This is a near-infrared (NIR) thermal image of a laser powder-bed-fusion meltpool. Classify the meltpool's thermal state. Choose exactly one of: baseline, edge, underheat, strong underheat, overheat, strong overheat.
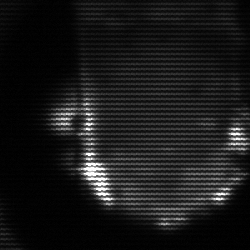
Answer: baseline